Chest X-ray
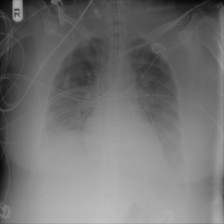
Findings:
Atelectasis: negative
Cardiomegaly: negative
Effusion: negative
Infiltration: negative
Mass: negative
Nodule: negative
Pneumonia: negative
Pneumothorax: negative
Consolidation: negative
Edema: negative
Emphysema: negative
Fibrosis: negative
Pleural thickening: negative
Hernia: negative